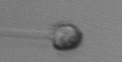
Label: flagellate